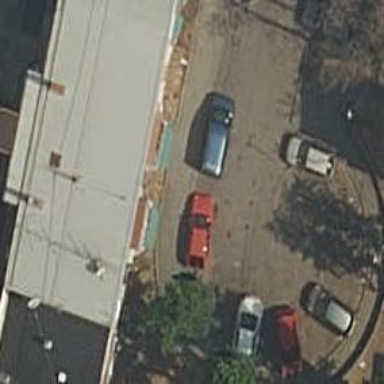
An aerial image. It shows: Image showing building with apartments.